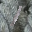
Label: 1